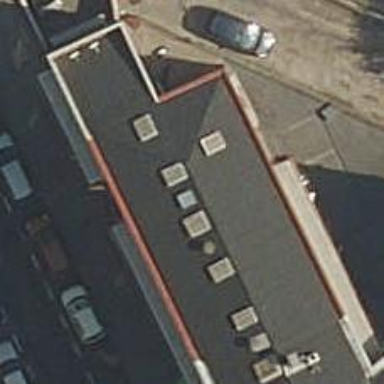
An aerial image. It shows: Car repair shop.